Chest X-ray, PA view. Patient: 32 years old, sex F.
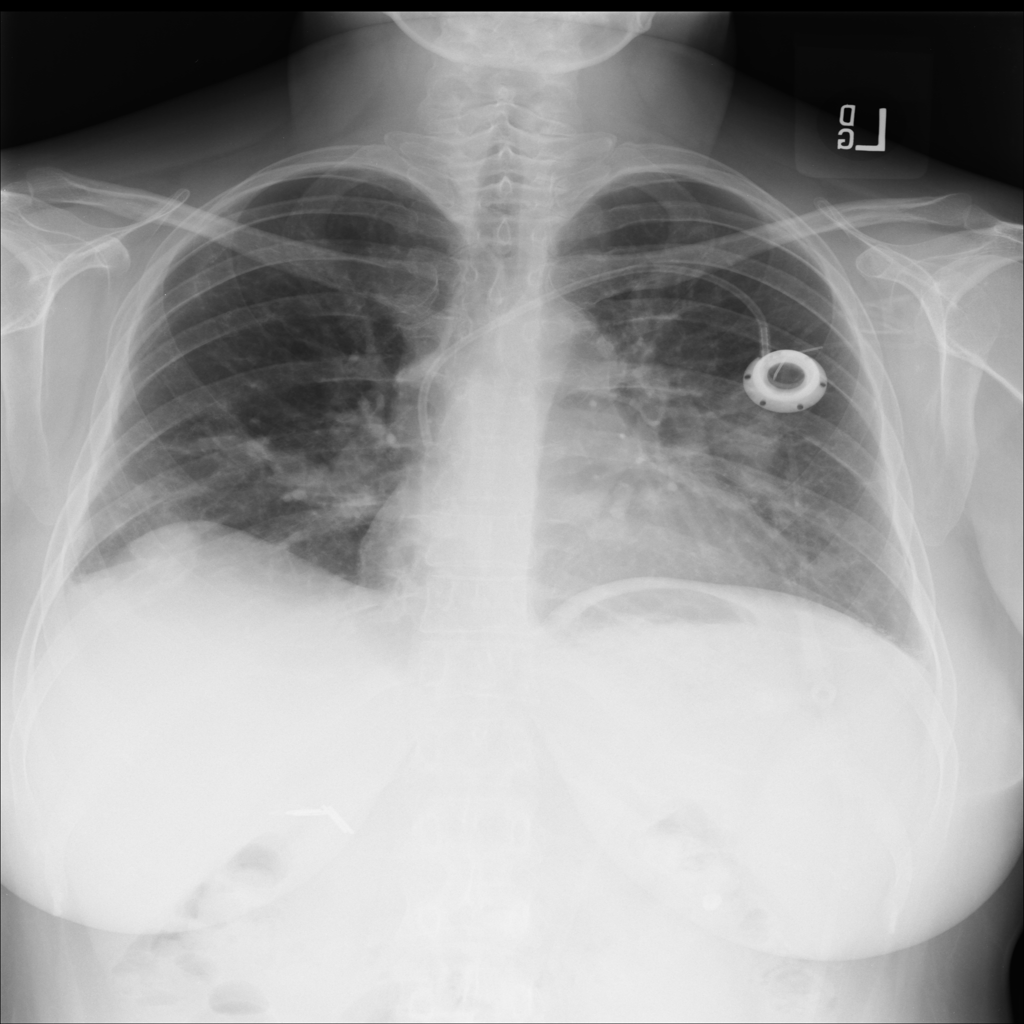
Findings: No Finding